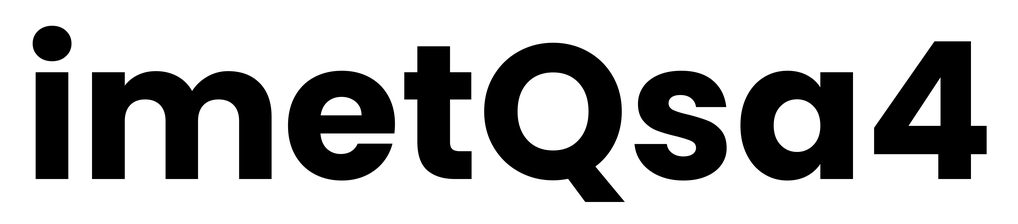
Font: Poppins-Bold